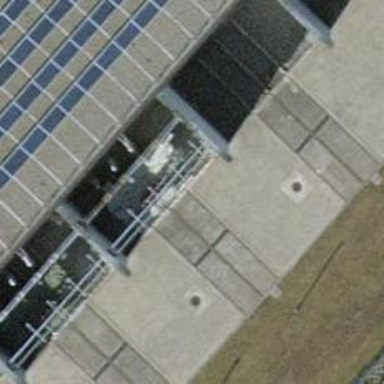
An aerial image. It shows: Outdoor distribution transformer for power supply.